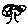
Label: tree